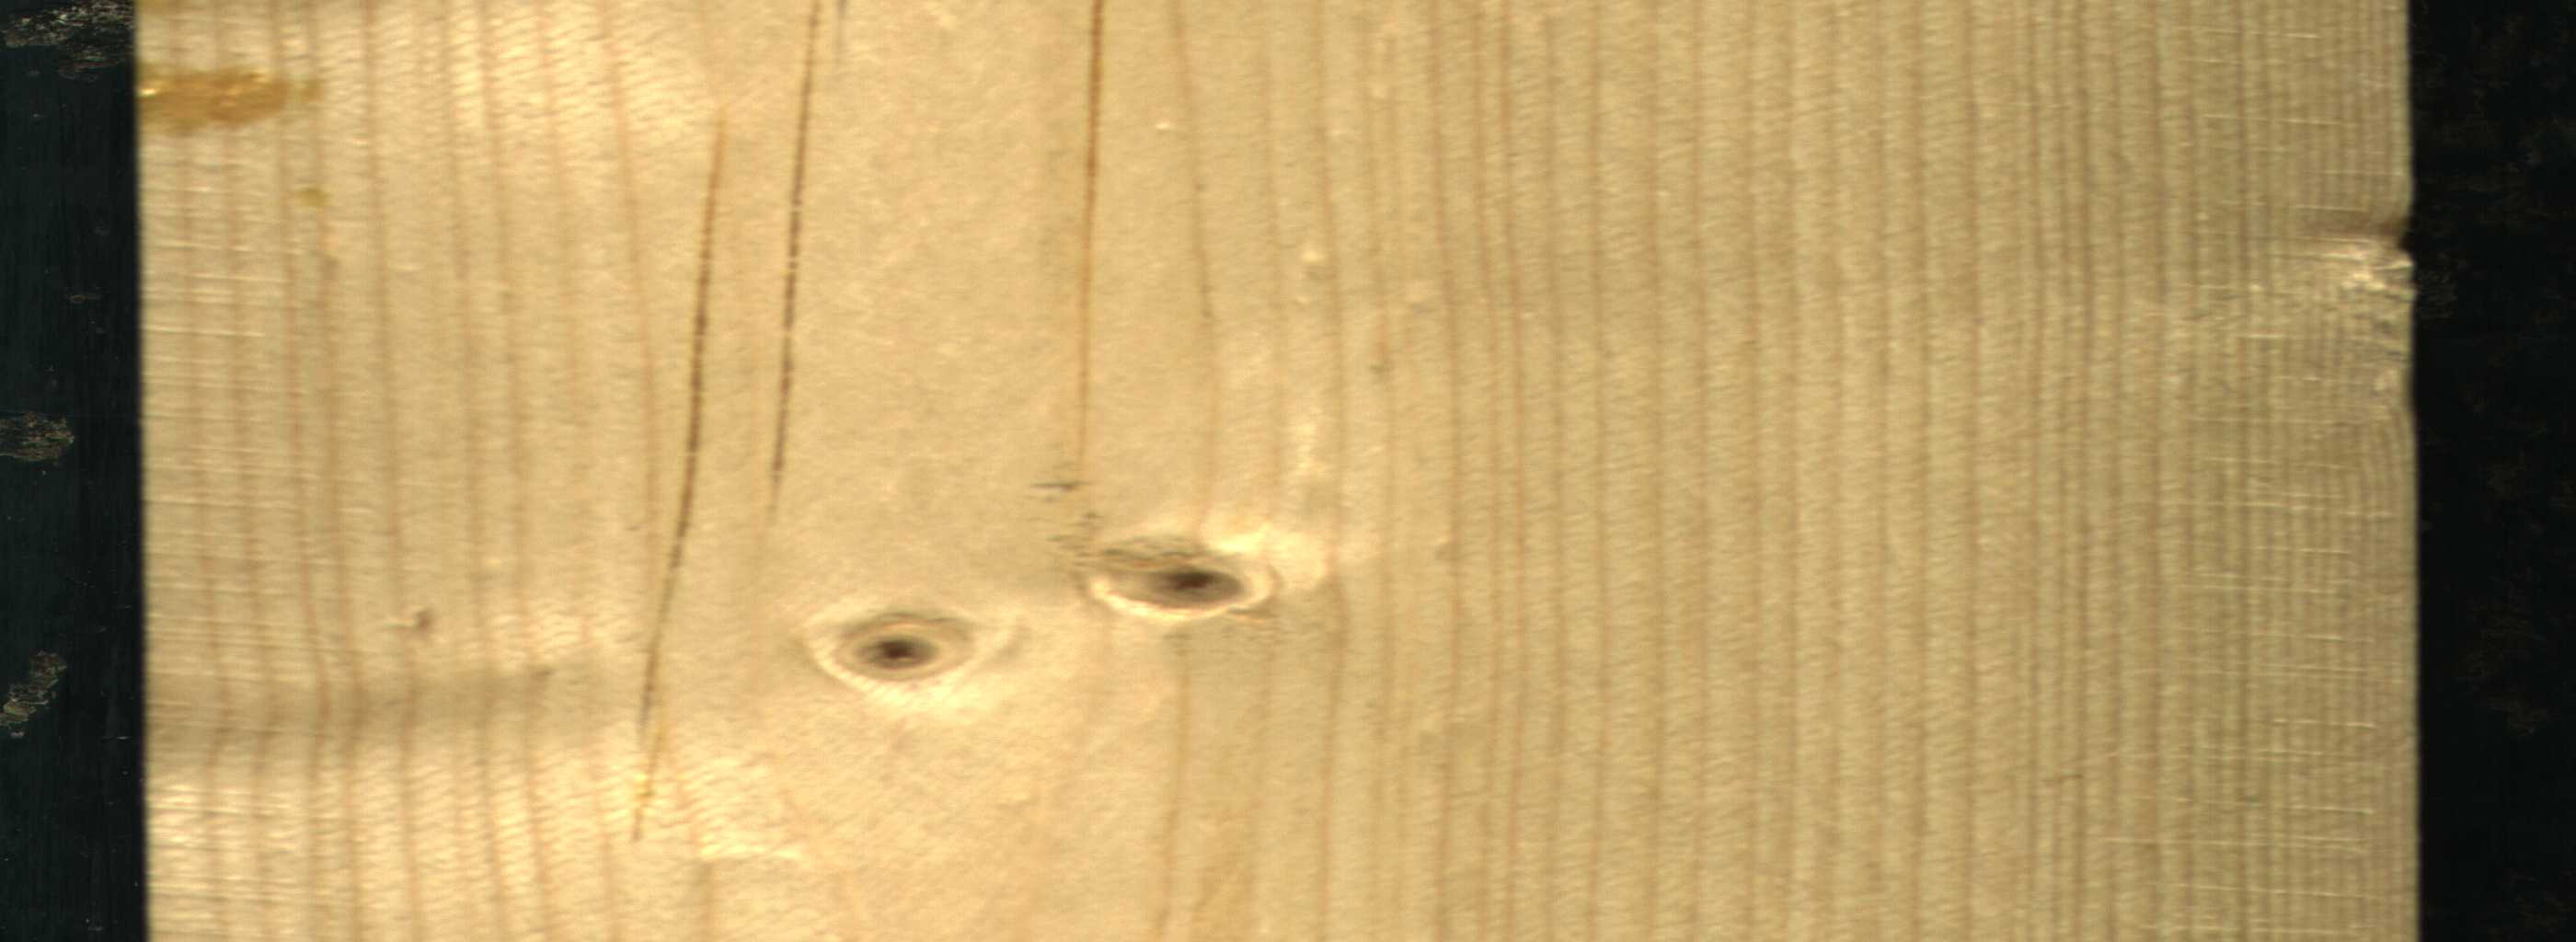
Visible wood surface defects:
resin
resin
resin
resin
Live_Knot
Live_Knot